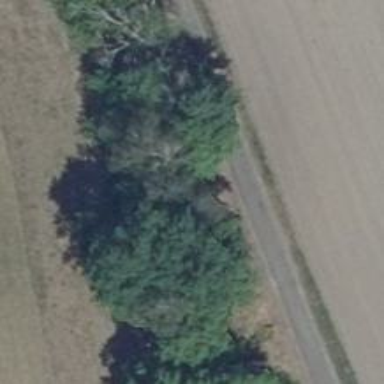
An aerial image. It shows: Row of deciduous broadleaved trees.